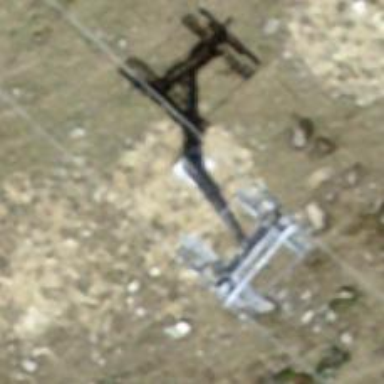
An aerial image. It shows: Pylon for aerialway.